如图，在 $\triangle ABC$ 中，点 D 在边 BC 上，，$\angle ADE = \angle B$，说明 $\angle EDC = \angle BAD$ 的理由。。

解：因为 $\angle ADC$ 是 $\triangle ABD$ 的一个外角

所以 $\angle ADC = $ \_\_\_\_\_\_（$ \_\_\_$）

因为 $\angle ADC = \angle ADE + \angle EDC$

所以 $\angle ADE + \angle EDC = \angle B + \angle BAD$（$ \_\_\_$）

因为 $\angle ADE = \angle B$（$ \_\_\_$）

所以 $\angle EDC = \angle BAD$（$ \_\_\_$）
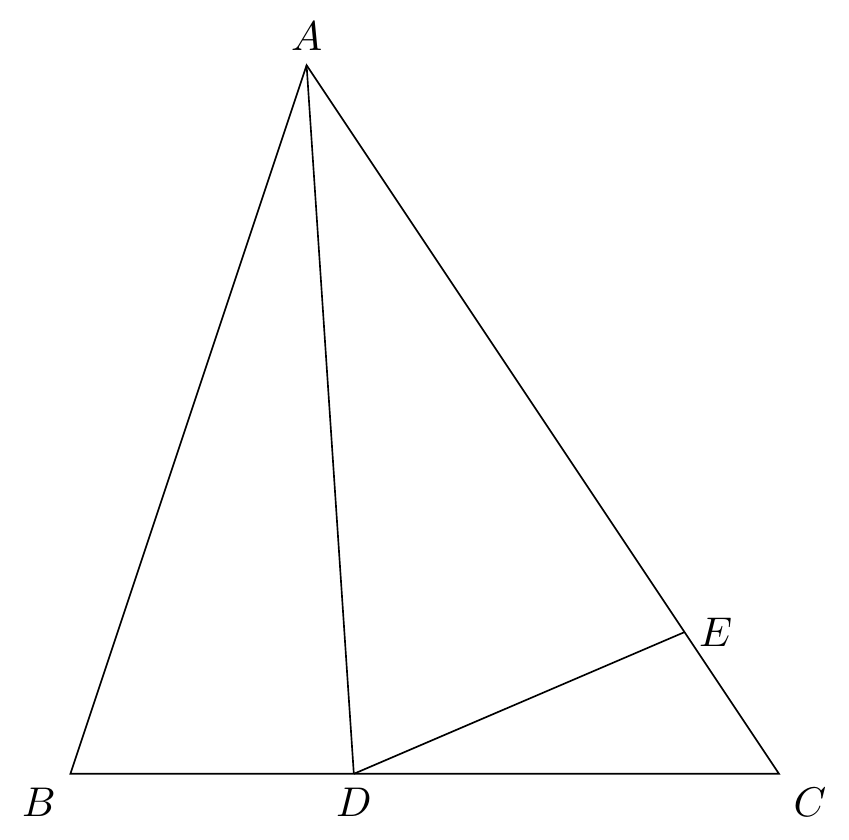
【解答】
解：因为 $\angle ADC$ 是 $\triangle ABD$ 的一个外角，

所以 $\angle ADC = \angle B + \angle BAD$ （三角形的一个外角等于和它不相邻的两个内角的和），

因为 $\angle ADC = \angle ADE + \angle EDC$，

所以 $\angle ADE + \angle EDC = \angle B + \angle BAD$ （等量代换），

因为 $\angle ADE = \angle B$ （已知），

所以 $\angle EDC = \angle BAD$ （等式的性质）。

故答案为：$\angle B + \angle BAD$；三角形的一个外角等于和它不相邻的两个内角的和；等量代换；已知；等式的性质。